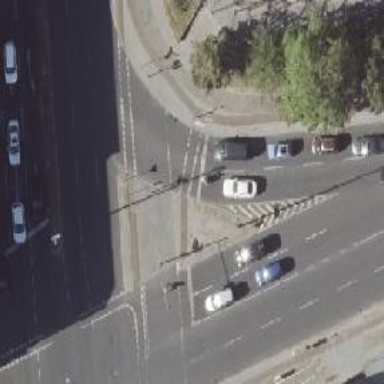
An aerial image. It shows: Road with traffic signals.